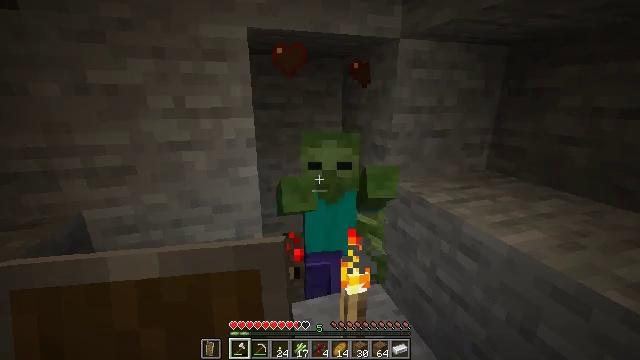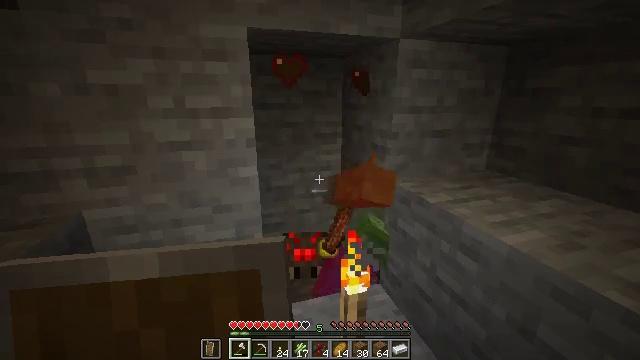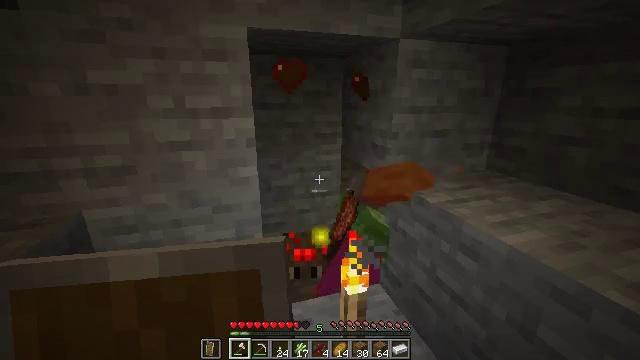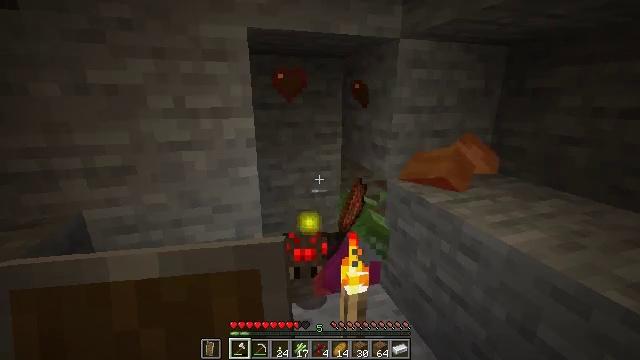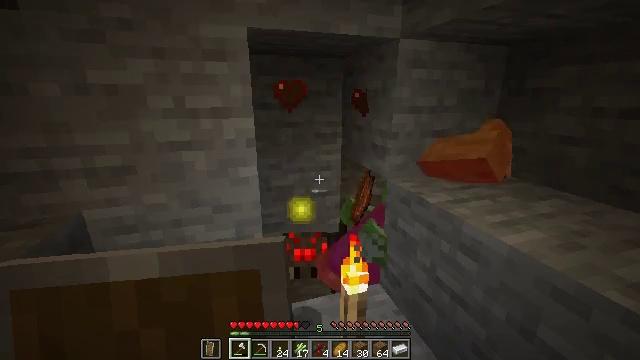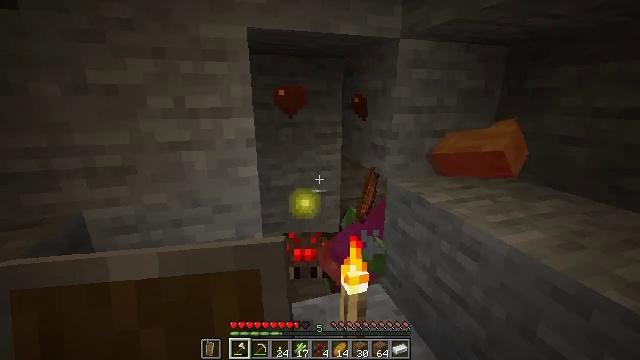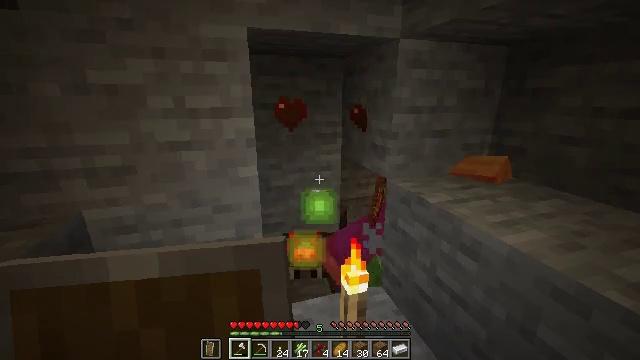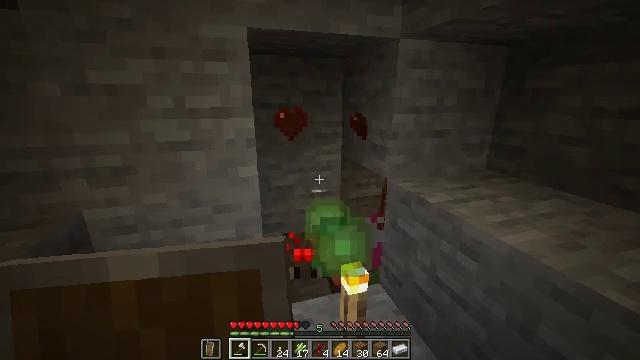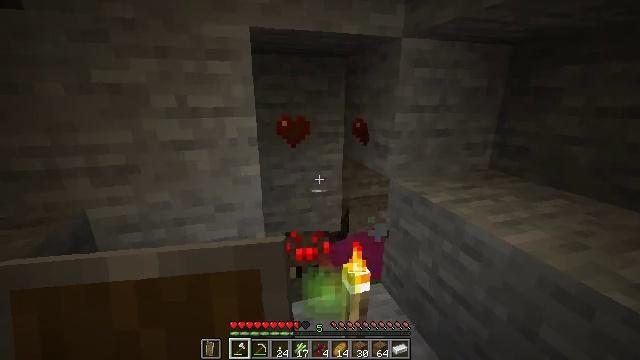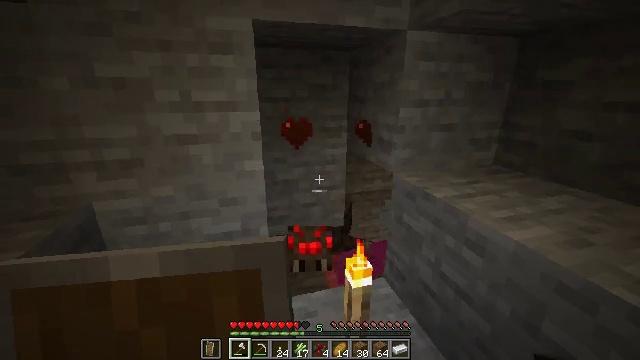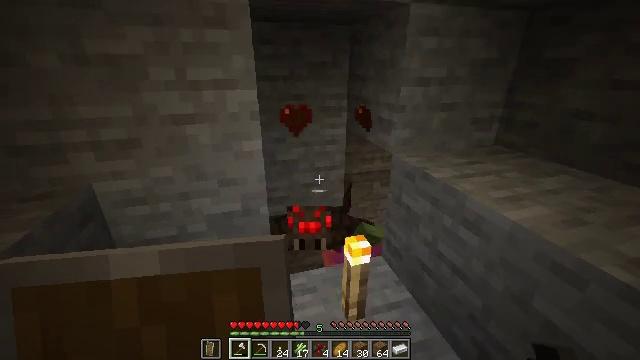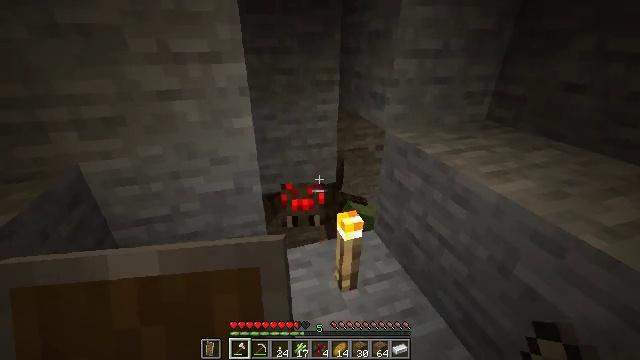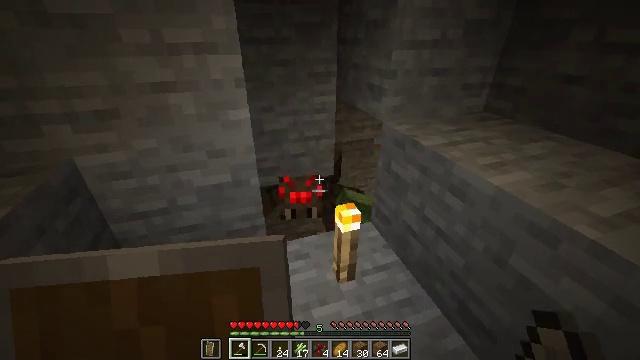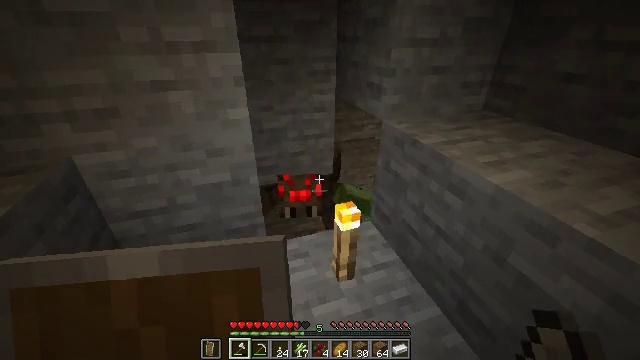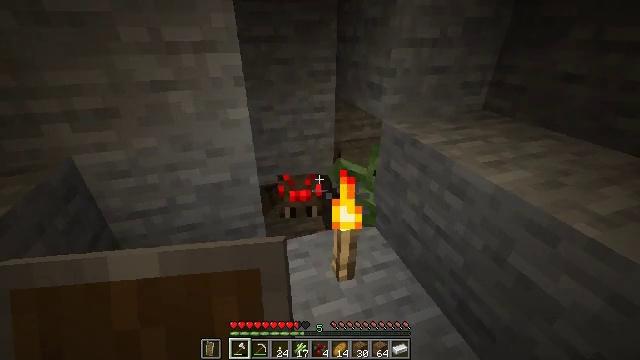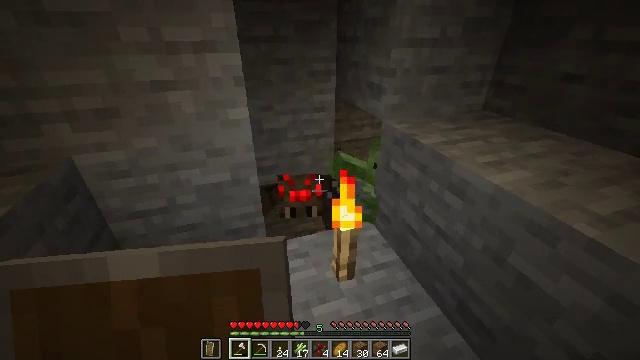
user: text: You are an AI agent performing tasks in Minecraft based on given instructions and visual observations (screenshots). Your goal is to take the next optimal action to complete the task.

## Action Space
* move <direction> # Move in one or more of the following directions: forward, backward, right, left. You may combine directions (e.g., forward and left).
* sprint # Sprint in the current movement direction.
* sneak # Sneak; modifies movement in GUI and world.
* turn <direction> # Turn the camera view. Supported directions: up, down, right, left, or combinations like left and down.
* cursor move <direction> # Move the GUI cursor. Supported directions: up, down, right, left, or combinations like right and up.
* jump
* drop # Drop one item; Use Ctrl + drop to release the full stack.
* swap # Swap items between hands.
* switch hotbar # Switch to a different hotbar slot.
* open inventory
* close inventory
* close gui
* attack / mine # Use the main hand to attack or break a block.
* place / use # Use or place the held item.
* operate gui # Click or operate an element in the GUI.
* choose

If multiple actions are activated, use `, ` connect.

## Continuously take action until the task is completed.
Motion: motion action
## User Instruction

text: Kill mobs.
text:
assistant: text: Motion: no_op
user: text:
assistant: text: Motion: no_op
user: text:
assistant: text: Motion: no_op
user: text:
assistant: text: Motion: no_op
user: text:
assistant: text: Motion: no_op
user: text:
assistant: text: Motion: no_op
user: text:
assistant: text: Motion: no_op
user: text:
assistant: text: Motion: no_op
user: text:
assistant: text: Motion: turn down
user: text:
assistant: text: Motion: turn down
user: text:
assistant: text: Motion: turn right and down
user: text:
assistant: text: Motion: turn down
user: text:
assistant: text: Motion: attack / mine
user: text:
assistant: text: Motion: attack / mine
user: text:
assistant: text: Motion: attack / mine
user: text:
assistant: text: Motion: attack / mine
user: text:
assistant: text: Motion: no_op
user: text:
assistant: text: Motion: no_op
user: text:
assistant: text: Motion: no_op
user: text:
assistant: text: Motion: no_op
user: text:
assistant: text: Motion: no_op
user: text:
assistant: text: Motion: no_op
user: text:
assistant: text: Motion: turn right and up
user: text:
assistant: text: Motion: turn right
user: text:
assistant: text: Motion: turn right
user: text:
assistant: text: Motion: attack / mine
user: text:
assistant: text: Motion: attack / mine
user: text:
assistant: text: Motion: attack / mine
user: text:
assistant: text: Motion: attack / mine
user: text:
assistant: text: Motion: no_op